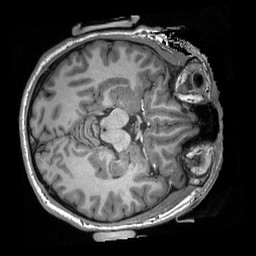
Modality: T1w
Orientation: axial